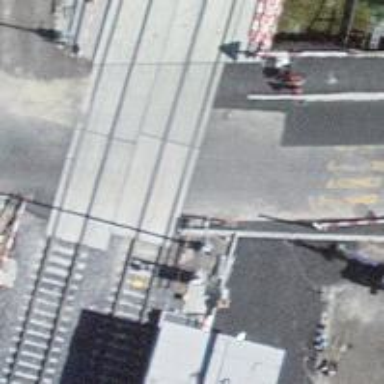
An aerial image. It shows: Level crossing along the railway.